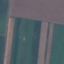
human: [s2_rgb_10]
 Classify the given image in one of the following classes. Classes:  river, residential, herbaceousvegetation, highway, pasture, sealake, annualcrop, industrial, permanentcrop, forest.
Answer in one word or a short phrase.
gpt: AnnualCrop